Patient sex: M
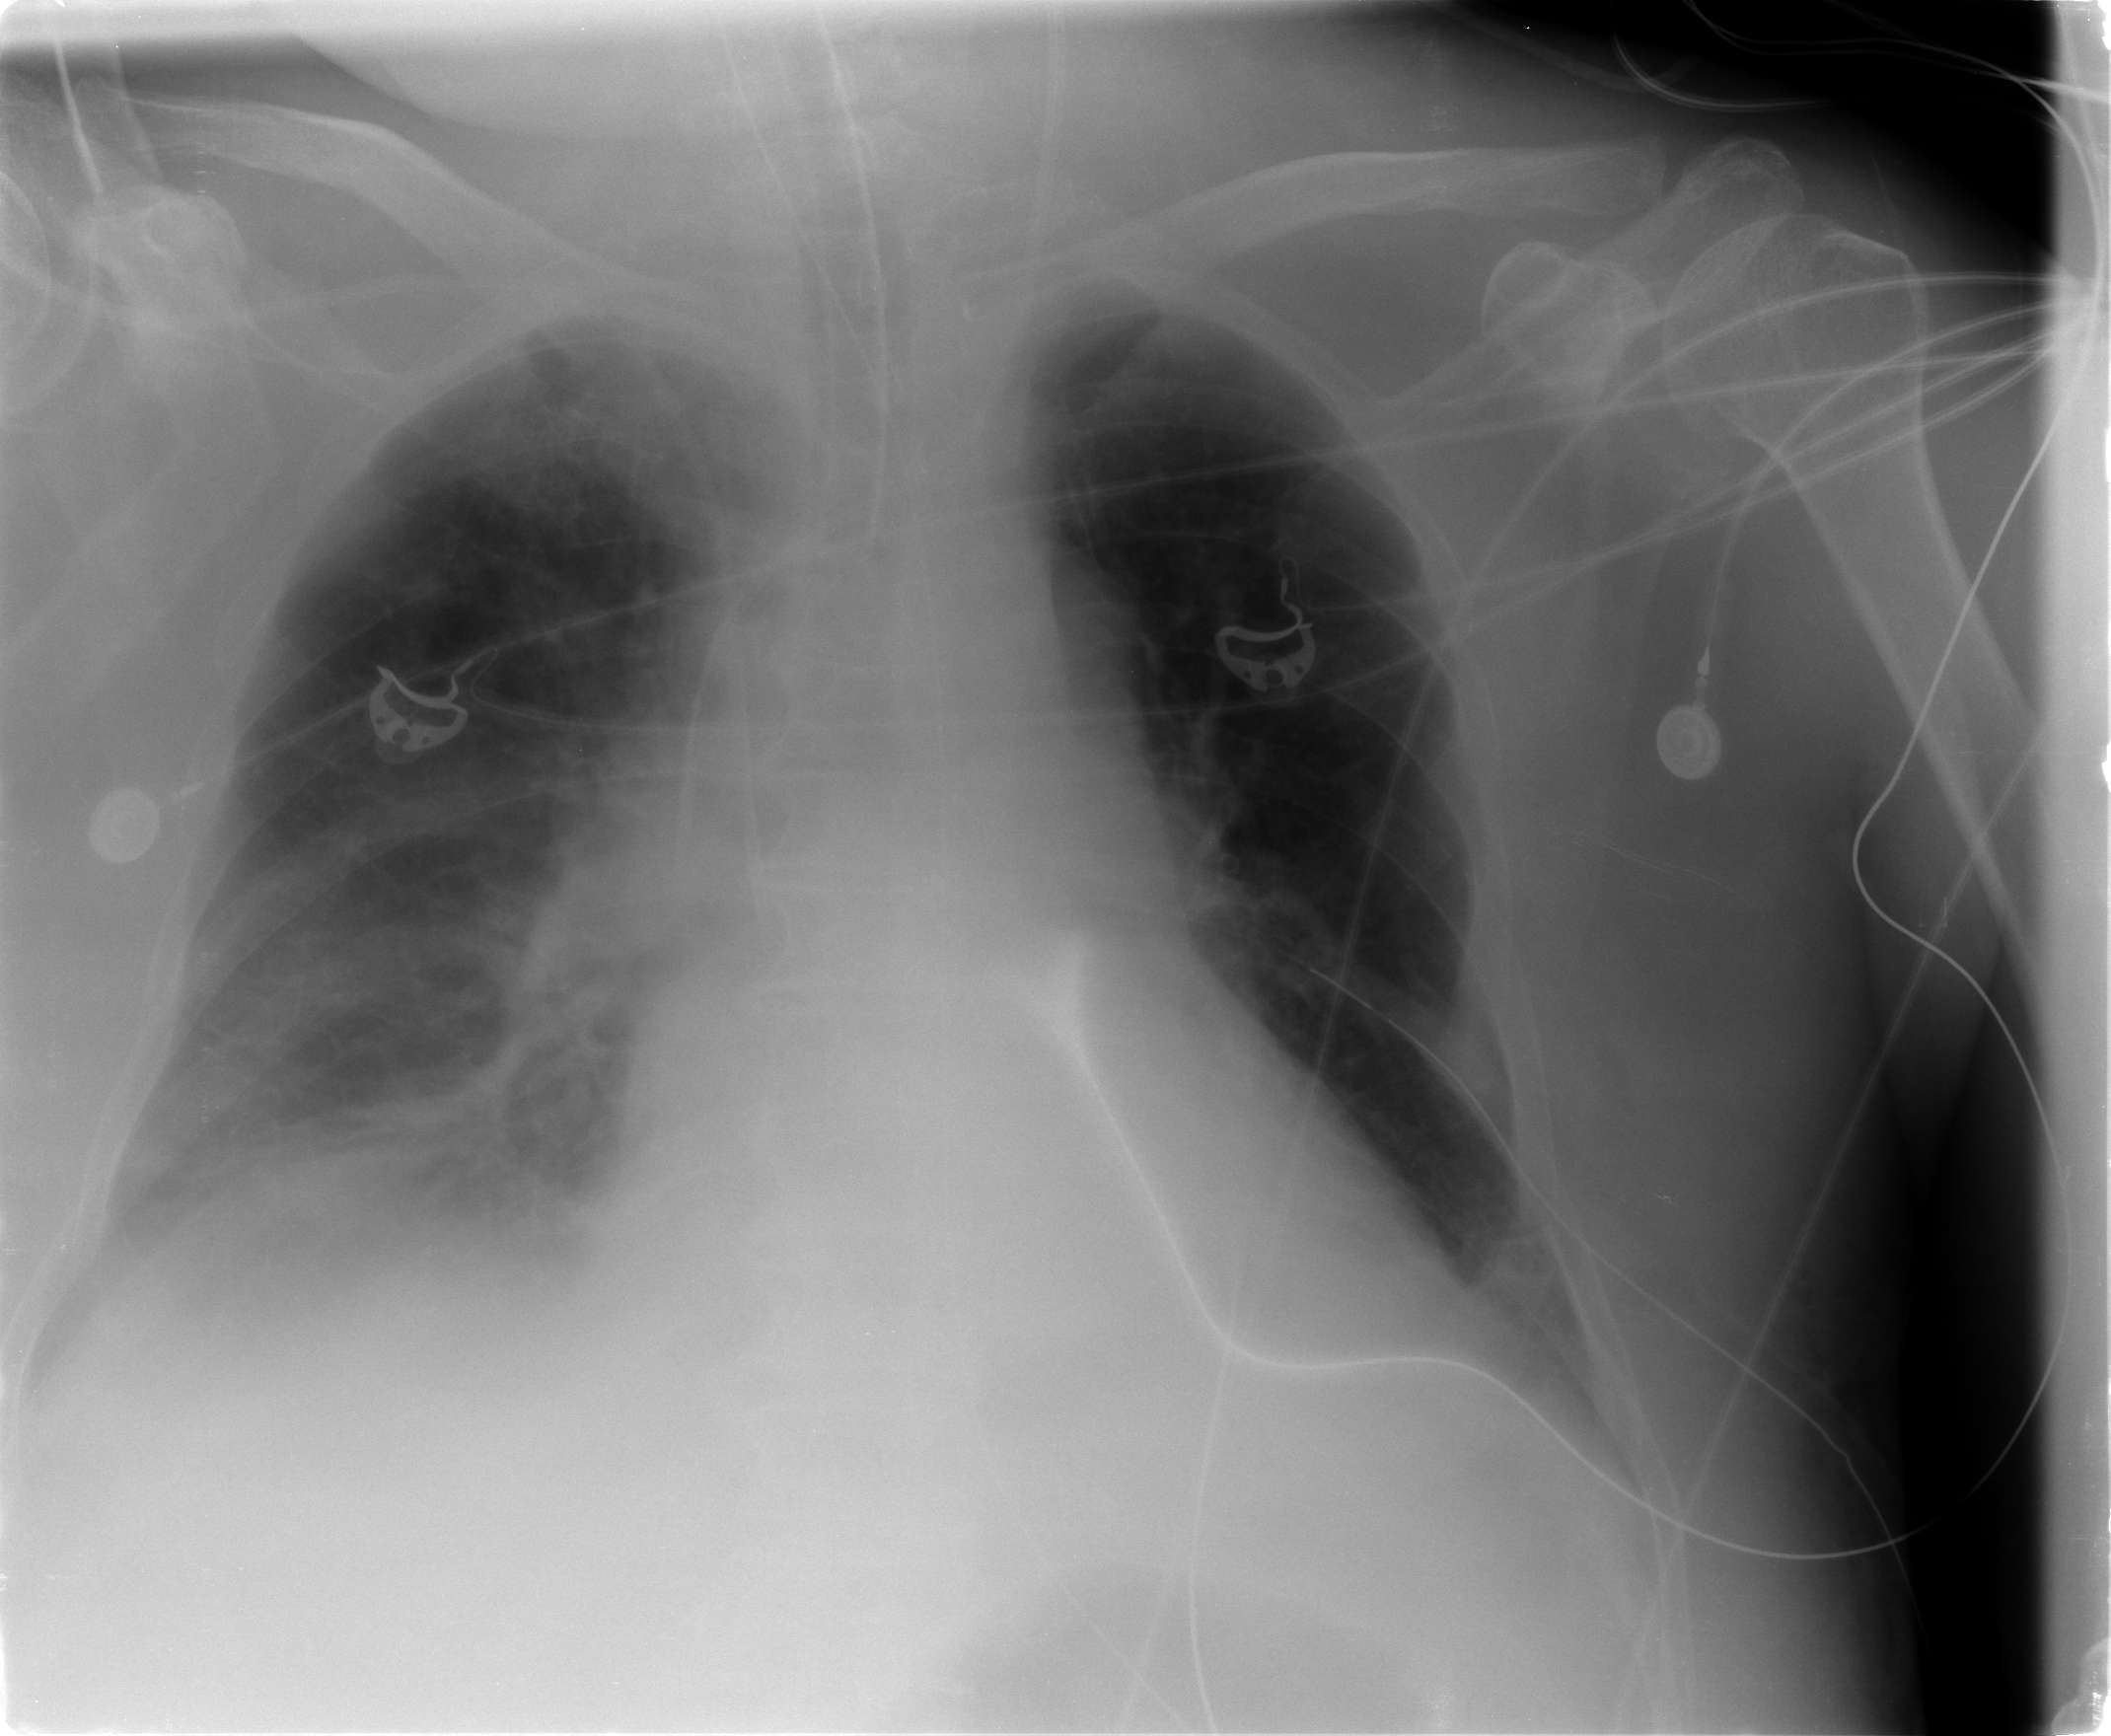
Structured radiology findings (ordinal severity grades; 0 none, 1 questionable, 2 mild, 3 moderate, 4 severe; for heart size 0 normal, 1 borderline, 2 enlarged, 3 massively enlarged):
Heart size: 2
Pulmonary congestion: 1
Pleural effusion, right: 2
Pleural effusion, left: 0
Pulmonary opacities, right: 0
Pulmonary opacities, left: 0
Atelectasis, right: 2
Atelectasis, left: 2